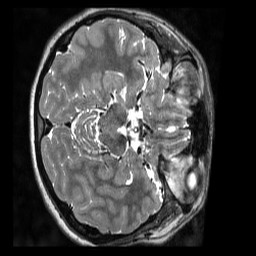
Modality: T2w
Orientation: axial
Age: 22
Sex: female